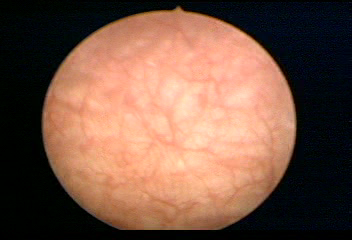
Modality: WLC
Class: Normal mucosa
Bladder cancer association: No